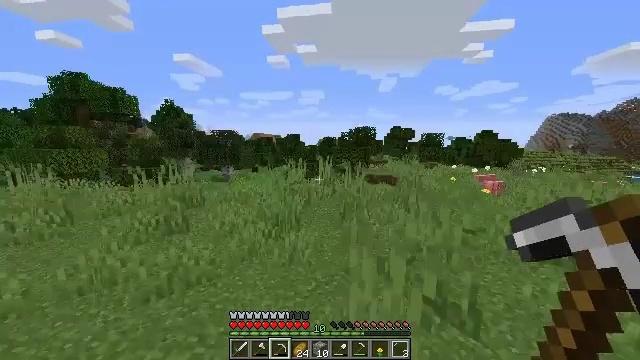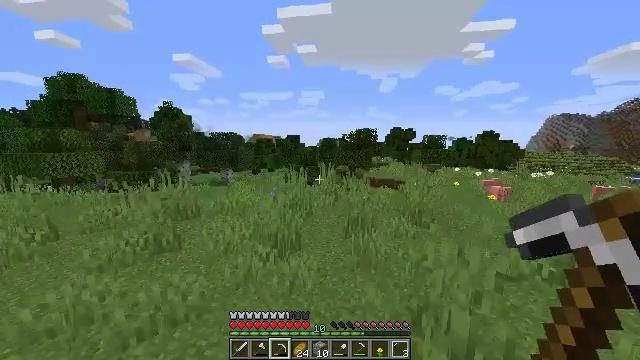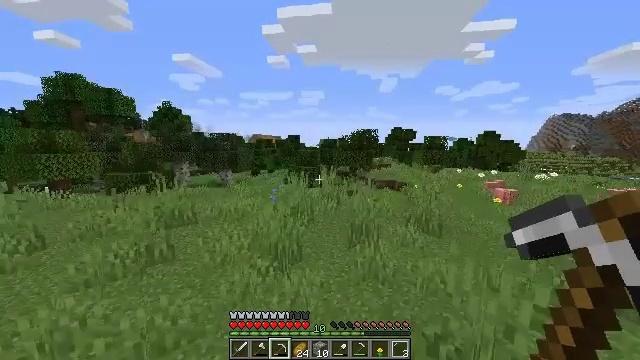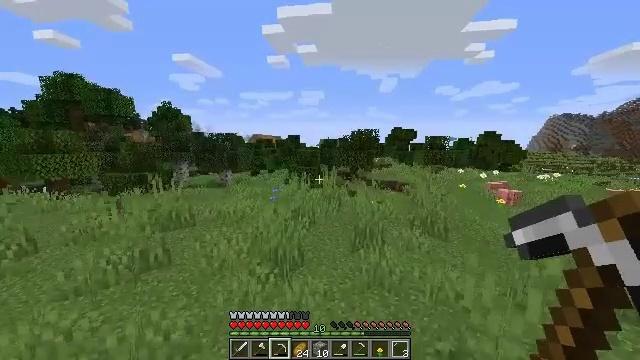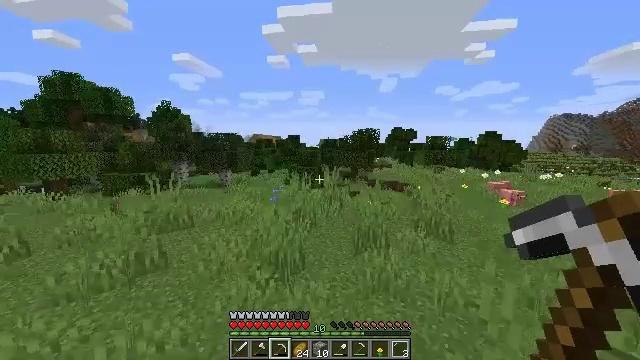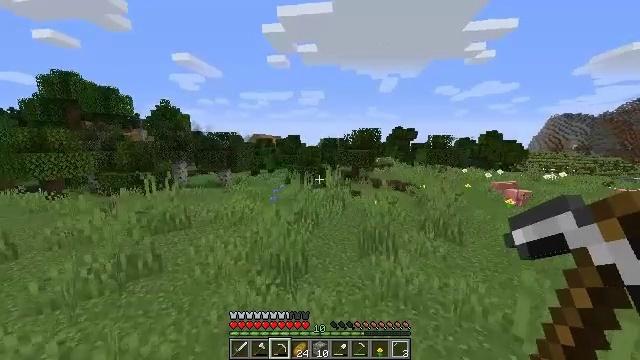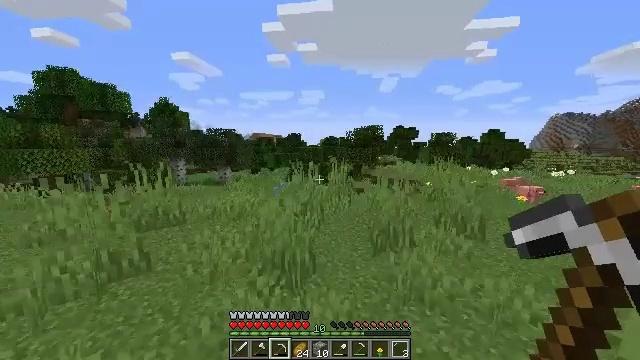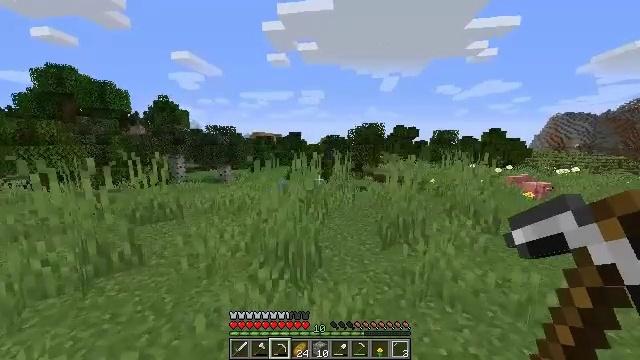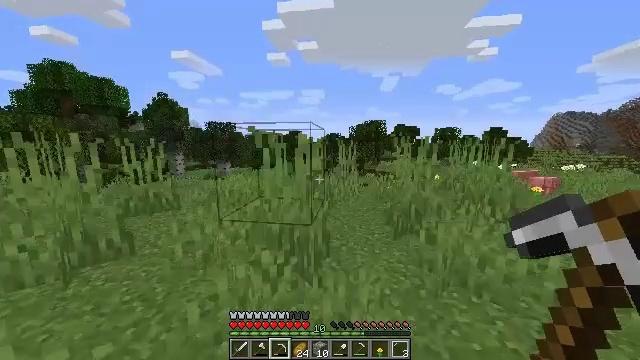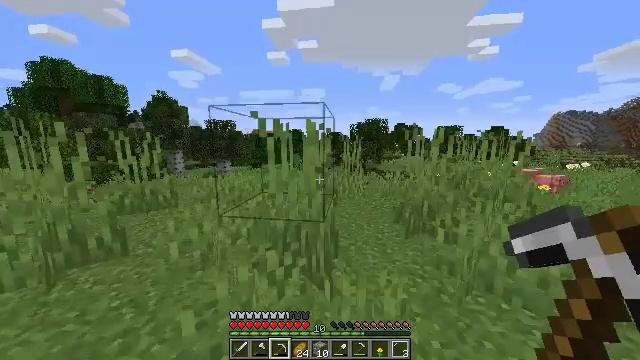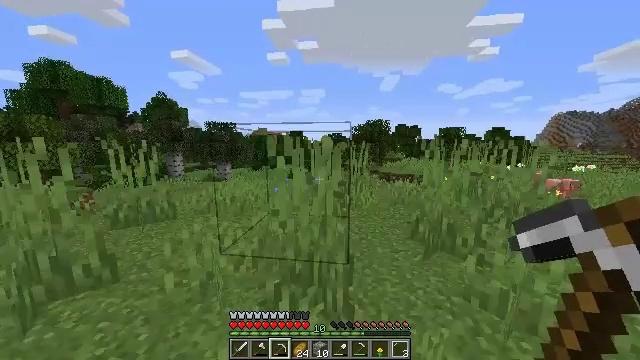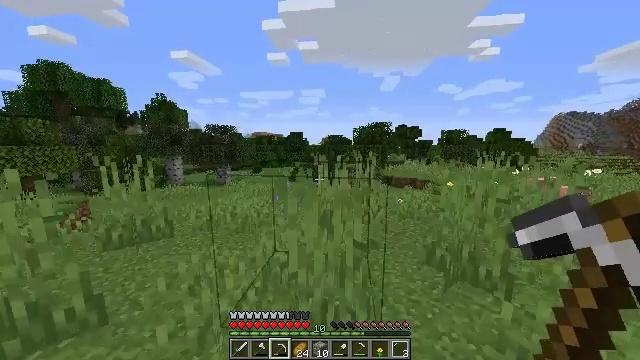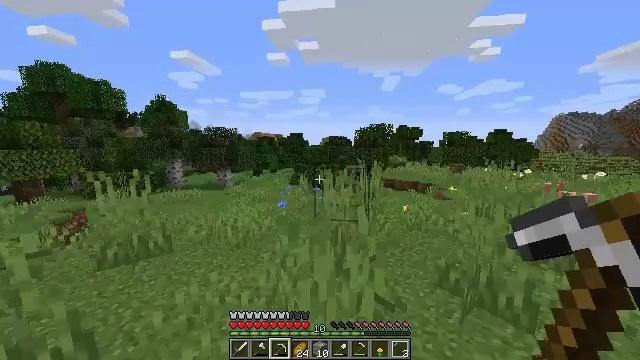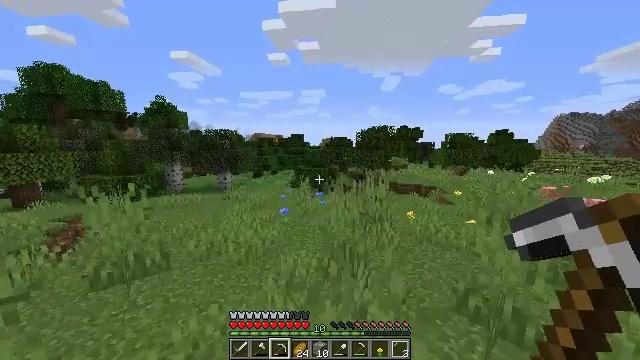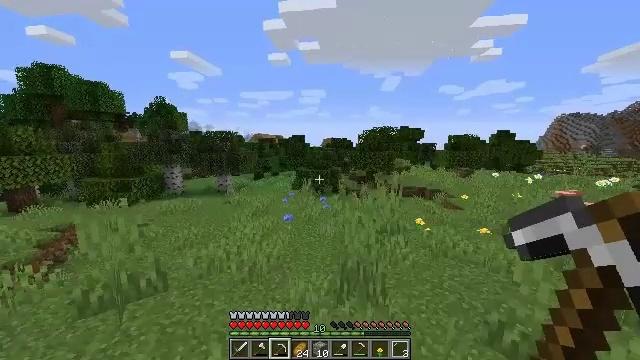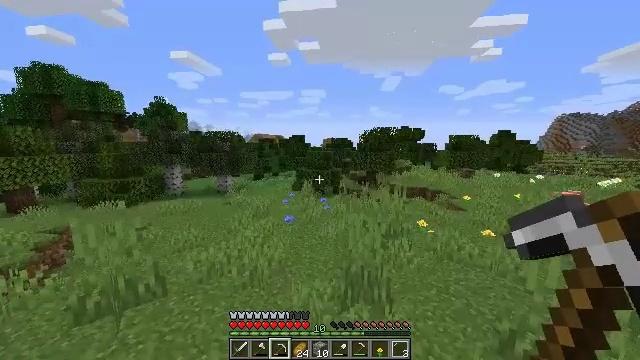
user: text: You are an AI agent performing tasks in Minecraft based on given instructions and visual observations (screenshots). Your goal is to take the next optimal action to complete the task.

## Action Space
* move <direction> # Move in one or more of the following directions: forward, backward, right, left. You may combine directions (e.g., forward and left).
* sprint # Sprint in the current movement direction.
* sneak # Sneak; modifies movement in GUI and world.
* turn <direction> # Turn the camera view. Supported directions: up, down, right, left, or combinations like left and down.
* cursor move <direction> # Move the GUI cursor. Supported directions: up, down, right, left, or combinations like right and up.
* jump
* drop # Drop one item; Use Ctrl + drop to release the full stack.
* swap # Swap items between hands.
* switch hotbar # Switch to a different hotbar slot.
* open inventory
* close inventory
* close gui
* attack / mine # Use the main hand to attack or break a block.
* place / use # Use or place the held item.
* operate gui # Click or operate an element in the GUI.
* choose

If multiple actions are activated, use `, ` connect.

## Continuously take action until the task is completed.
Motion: motion action
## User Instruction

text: Mine oak leaves.
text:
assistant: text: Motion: move forward and move left, jump
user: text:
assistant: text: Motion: move forward and move left, jump
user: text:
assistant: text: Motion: move forward and move left, jump
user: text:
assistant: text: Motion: move forward and move left, jump
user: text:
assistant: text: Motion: move forward and move left, jump
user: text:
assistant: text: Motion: move forward and move left, jump
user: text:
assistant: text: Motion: move forward and move left, jump
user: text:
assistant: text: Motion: move forward and move left, jump
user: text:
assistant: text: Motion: move forward and move left, jump
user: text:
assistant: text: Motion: move forward and move left, jump
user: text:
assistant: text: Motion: move forward and move left, jump
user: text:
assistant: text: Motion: move forward and move left, jump
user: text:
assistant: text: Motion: move forward and move left, jump
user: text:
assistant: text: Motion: move forward and move left, jump
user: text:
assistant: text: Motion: move forward, jump
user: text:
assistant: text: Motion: move forward, jump
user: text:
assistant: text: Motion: move forward, jump
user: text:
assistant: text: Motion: move forward, jump
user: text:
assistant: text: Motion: move forward, jump
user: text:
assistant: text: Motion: move forward and move left, jump
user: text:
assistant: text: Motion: move forward and move left, jump
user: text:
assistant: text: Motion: move forward and move left, jump
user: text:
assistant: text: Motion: move forward and move left, jump
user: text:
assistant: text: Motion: move forward and move left, jump
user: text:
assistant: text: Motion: move forward and move left, jump
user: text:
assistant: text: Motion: move forward and move left, jump
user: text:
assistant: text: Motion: move forward and move left, jump
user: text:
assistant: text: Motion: move forward and move left, jump
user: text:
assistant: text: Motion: move forward, jump
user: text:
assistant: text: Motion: move forward, jump